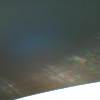
Label: sunburn